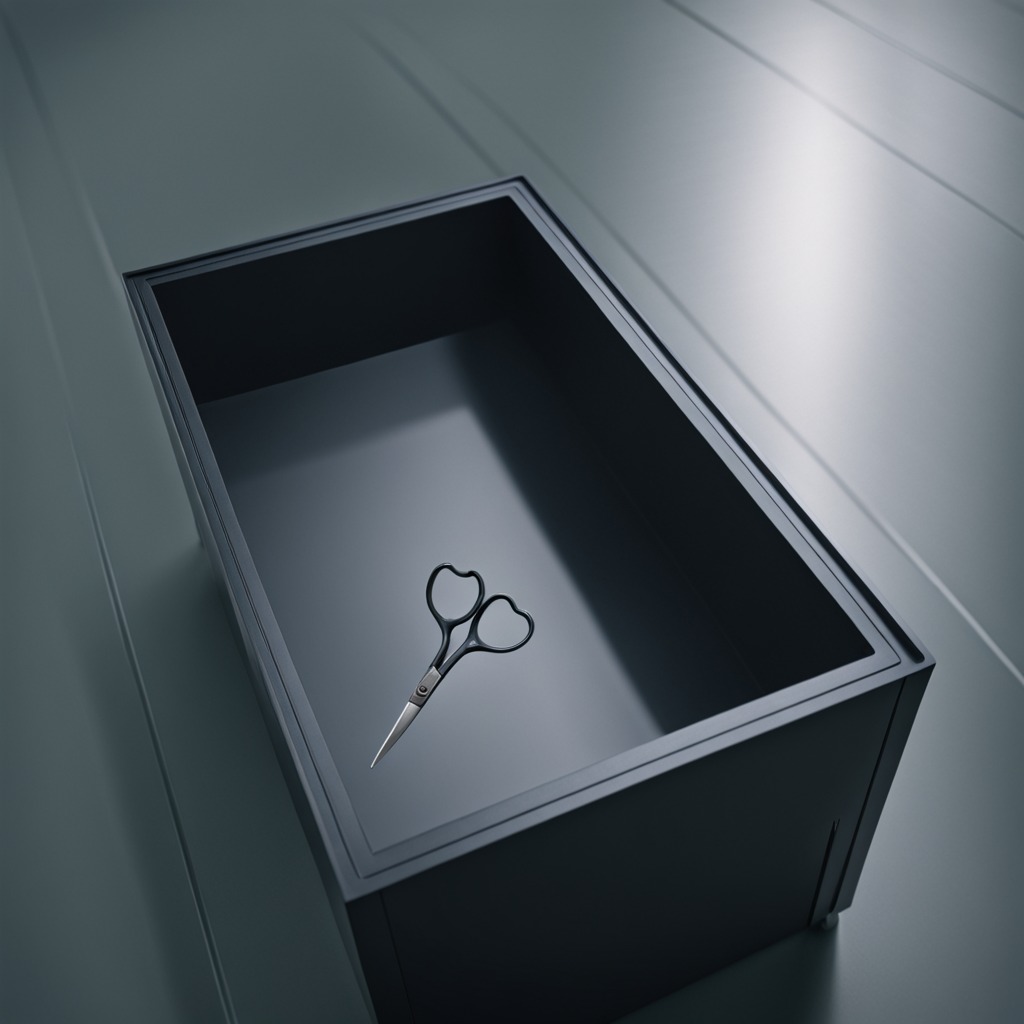
A scissor is lying on the toolbox surface in an airplane hangar workshop.